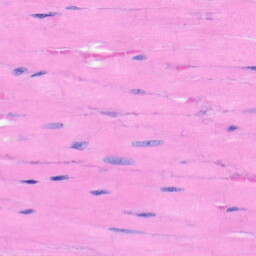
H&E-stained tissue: Heart